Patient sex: F
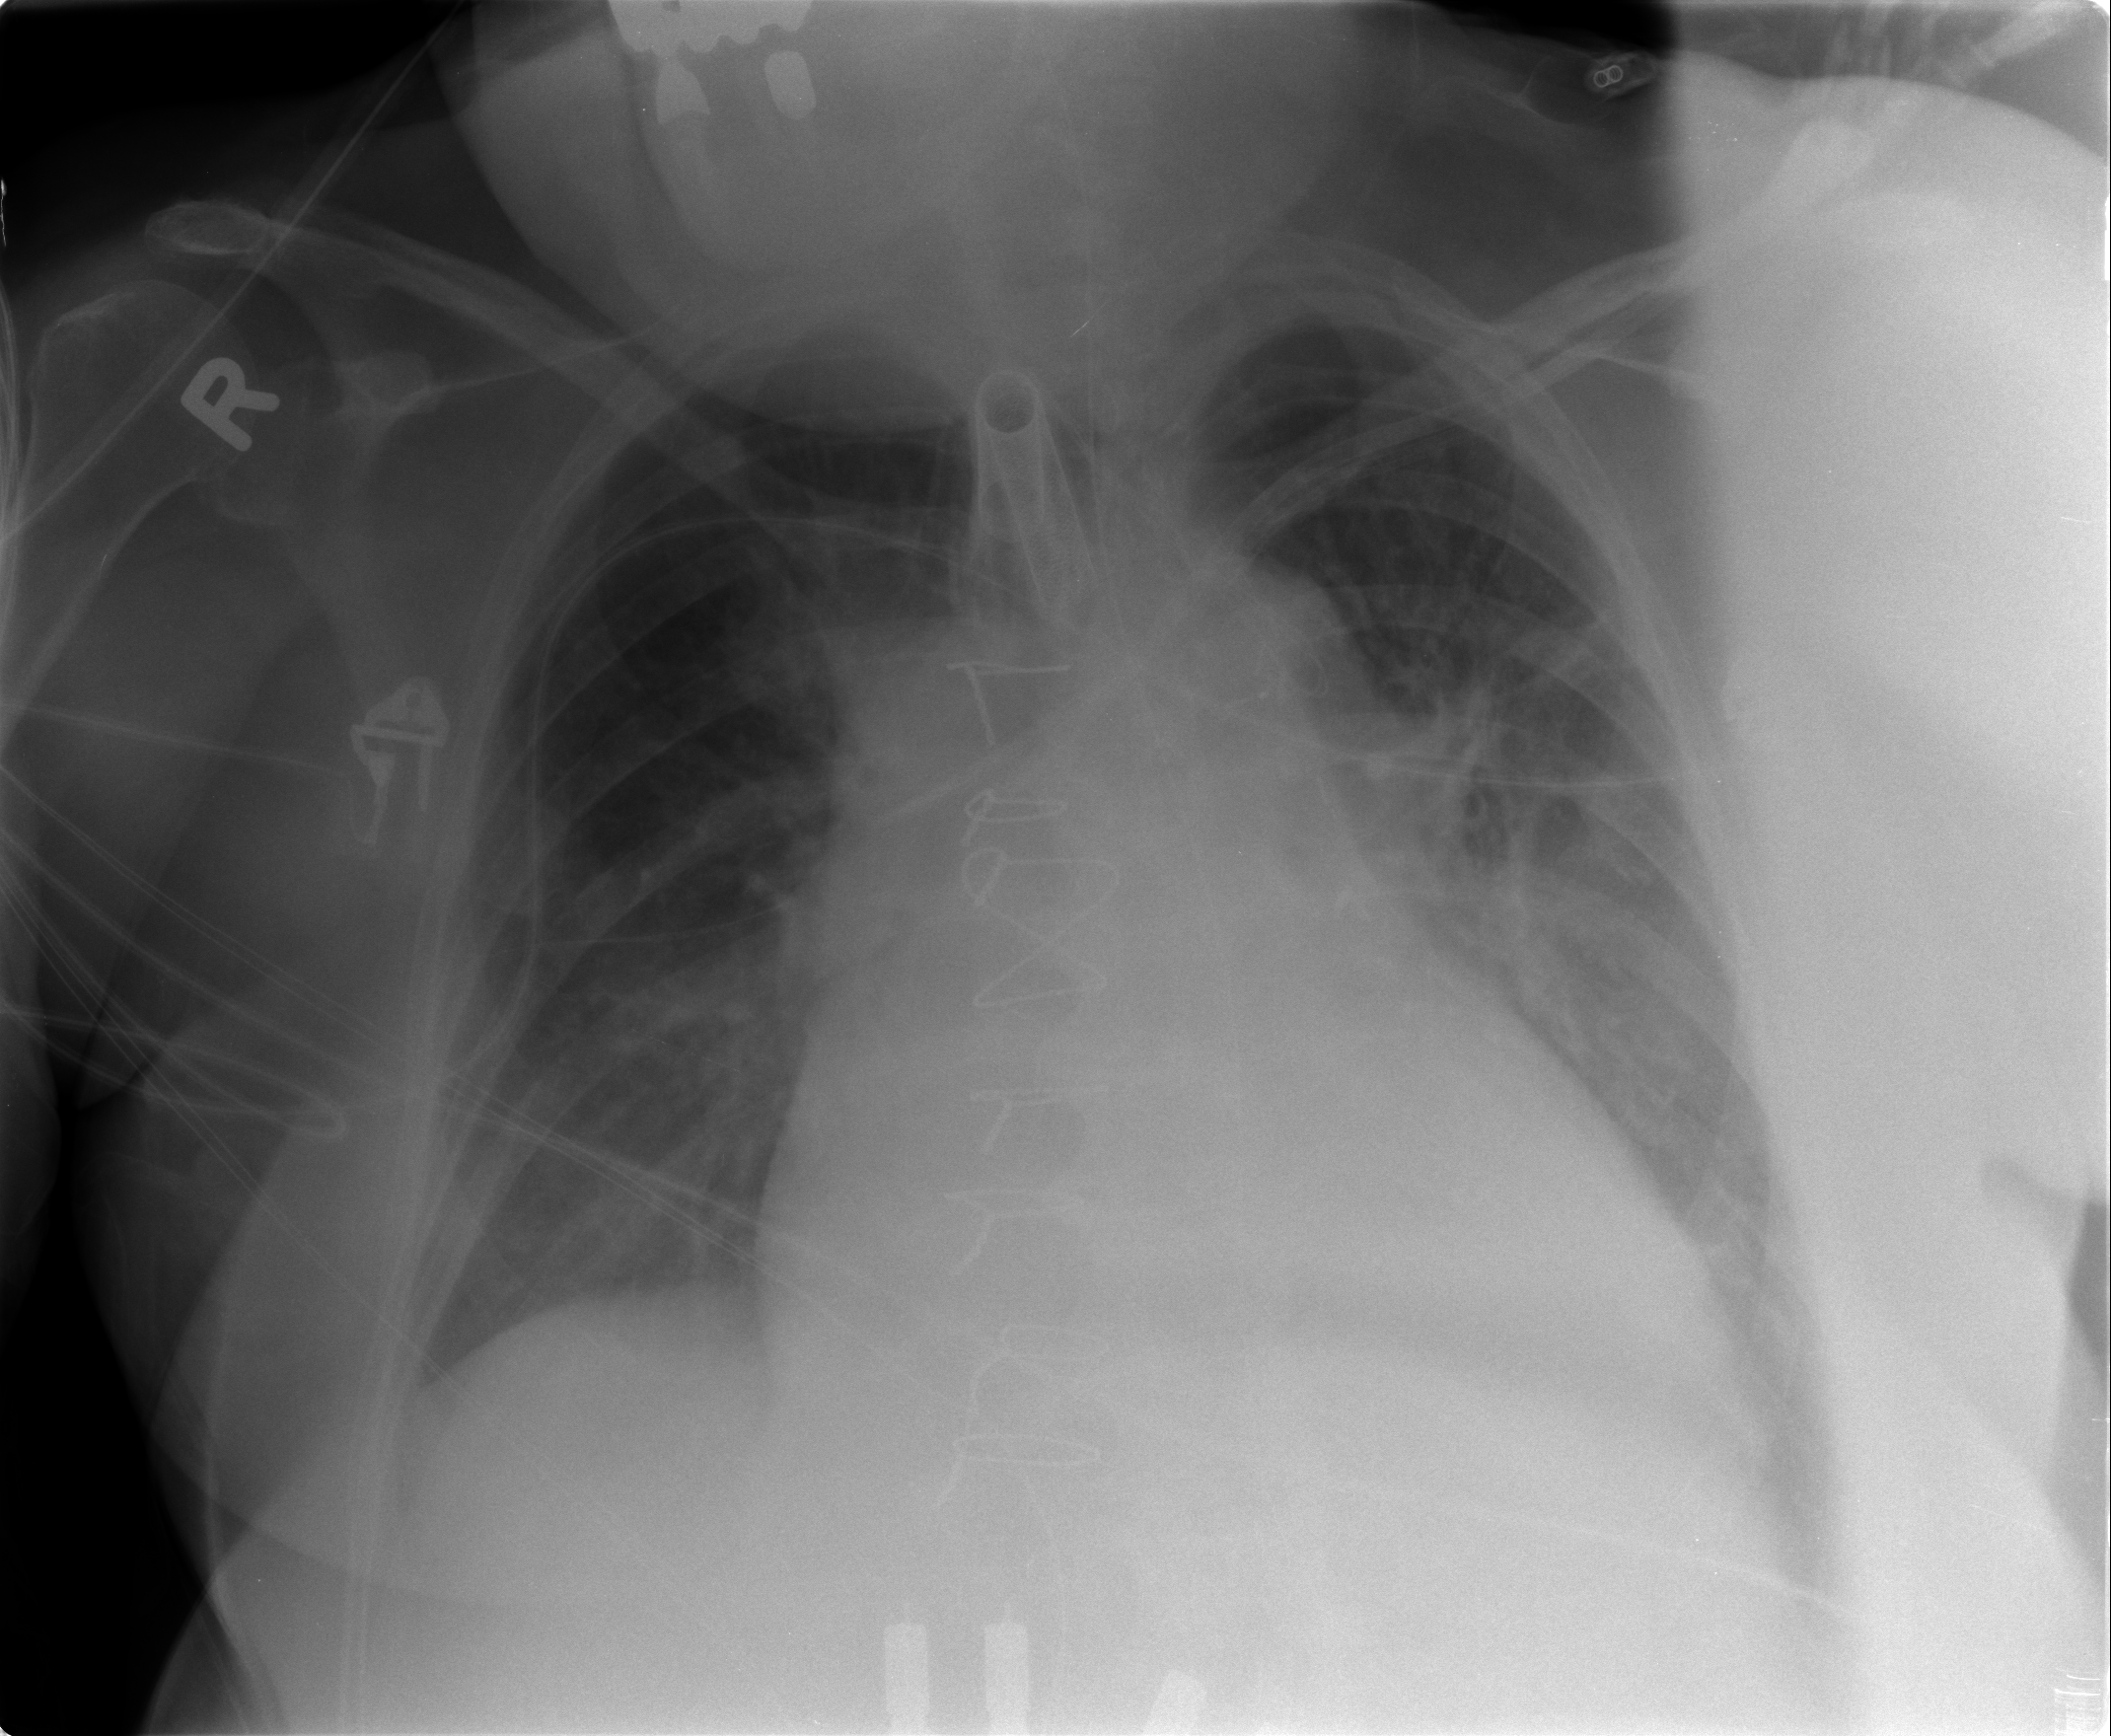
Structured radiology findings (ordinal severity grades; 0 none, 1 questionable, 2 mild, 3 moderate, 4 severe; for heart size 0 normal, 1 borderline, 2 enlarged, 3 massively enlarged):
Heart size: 3
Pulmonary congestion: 2
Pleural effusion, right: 1
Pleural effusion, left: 2
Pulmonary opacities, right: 0
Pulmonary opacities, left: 0
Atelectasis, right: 1
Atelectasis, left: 2